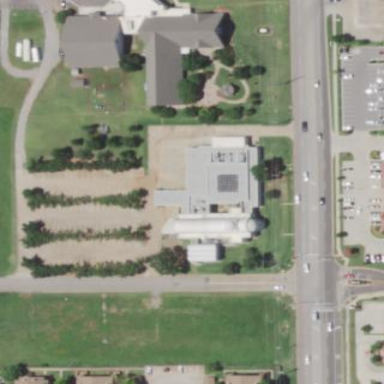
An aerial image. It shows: Beautiful church building.